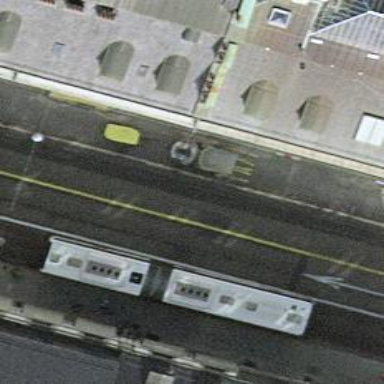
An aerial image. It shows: Bus stop with shelter for public transport.